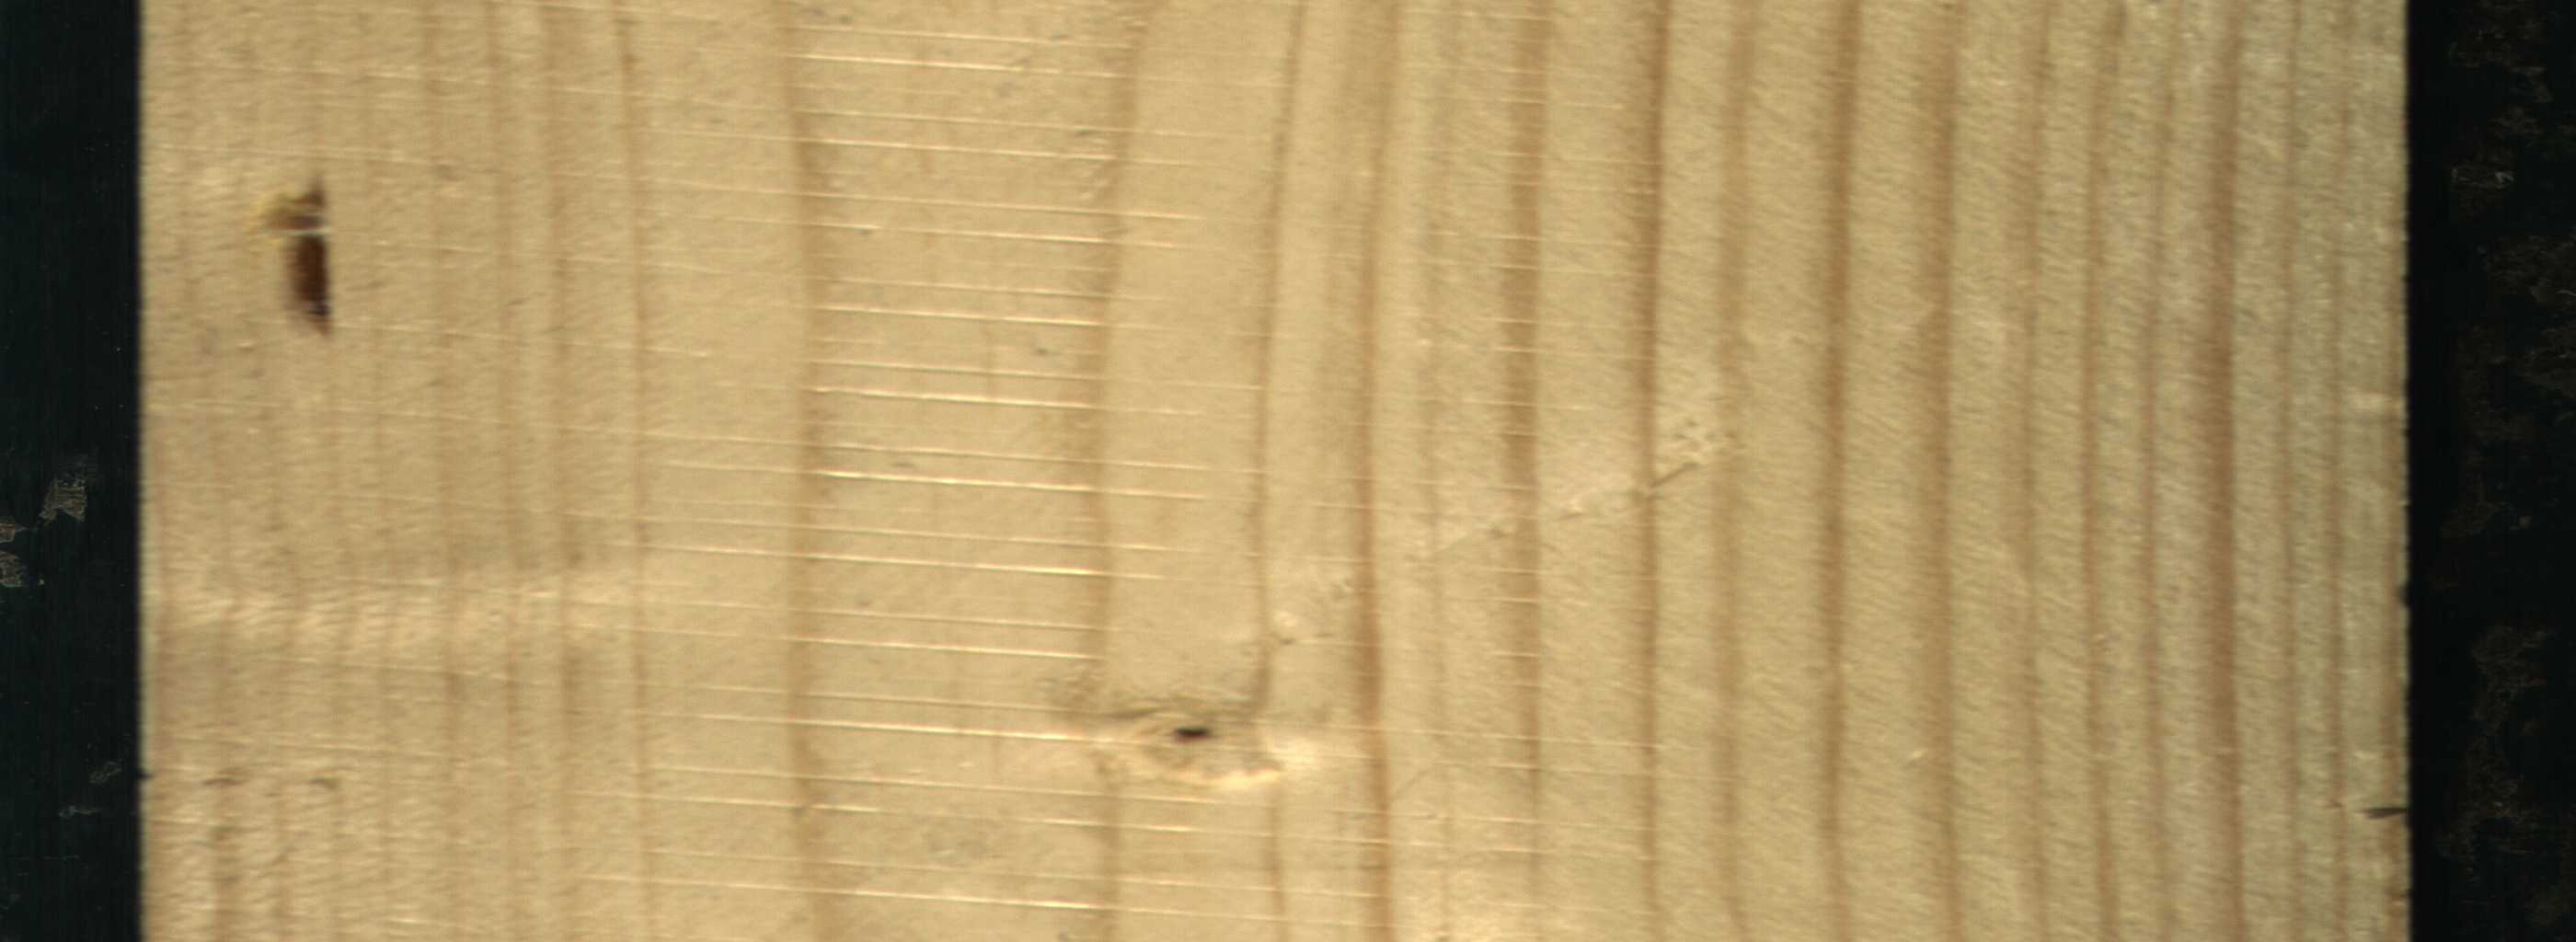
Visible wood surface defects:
resin
Dead_Knot